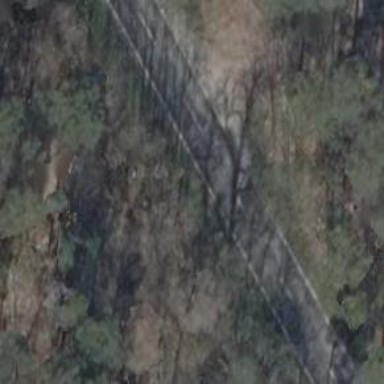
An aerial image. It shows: Secondary road with asphalt surface.